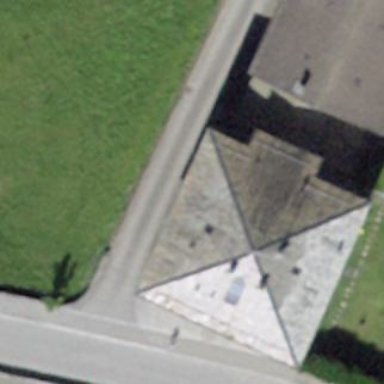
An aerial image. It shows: House with pyramidal roof shape.